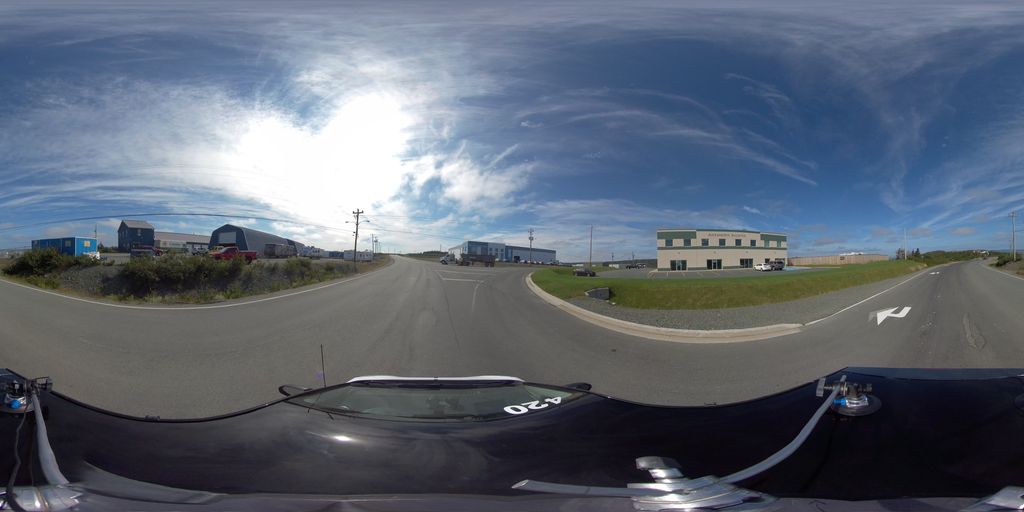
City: st_johns